Field crop: maize
Growth stage: 2
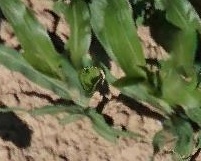
Species: maize